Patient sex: F
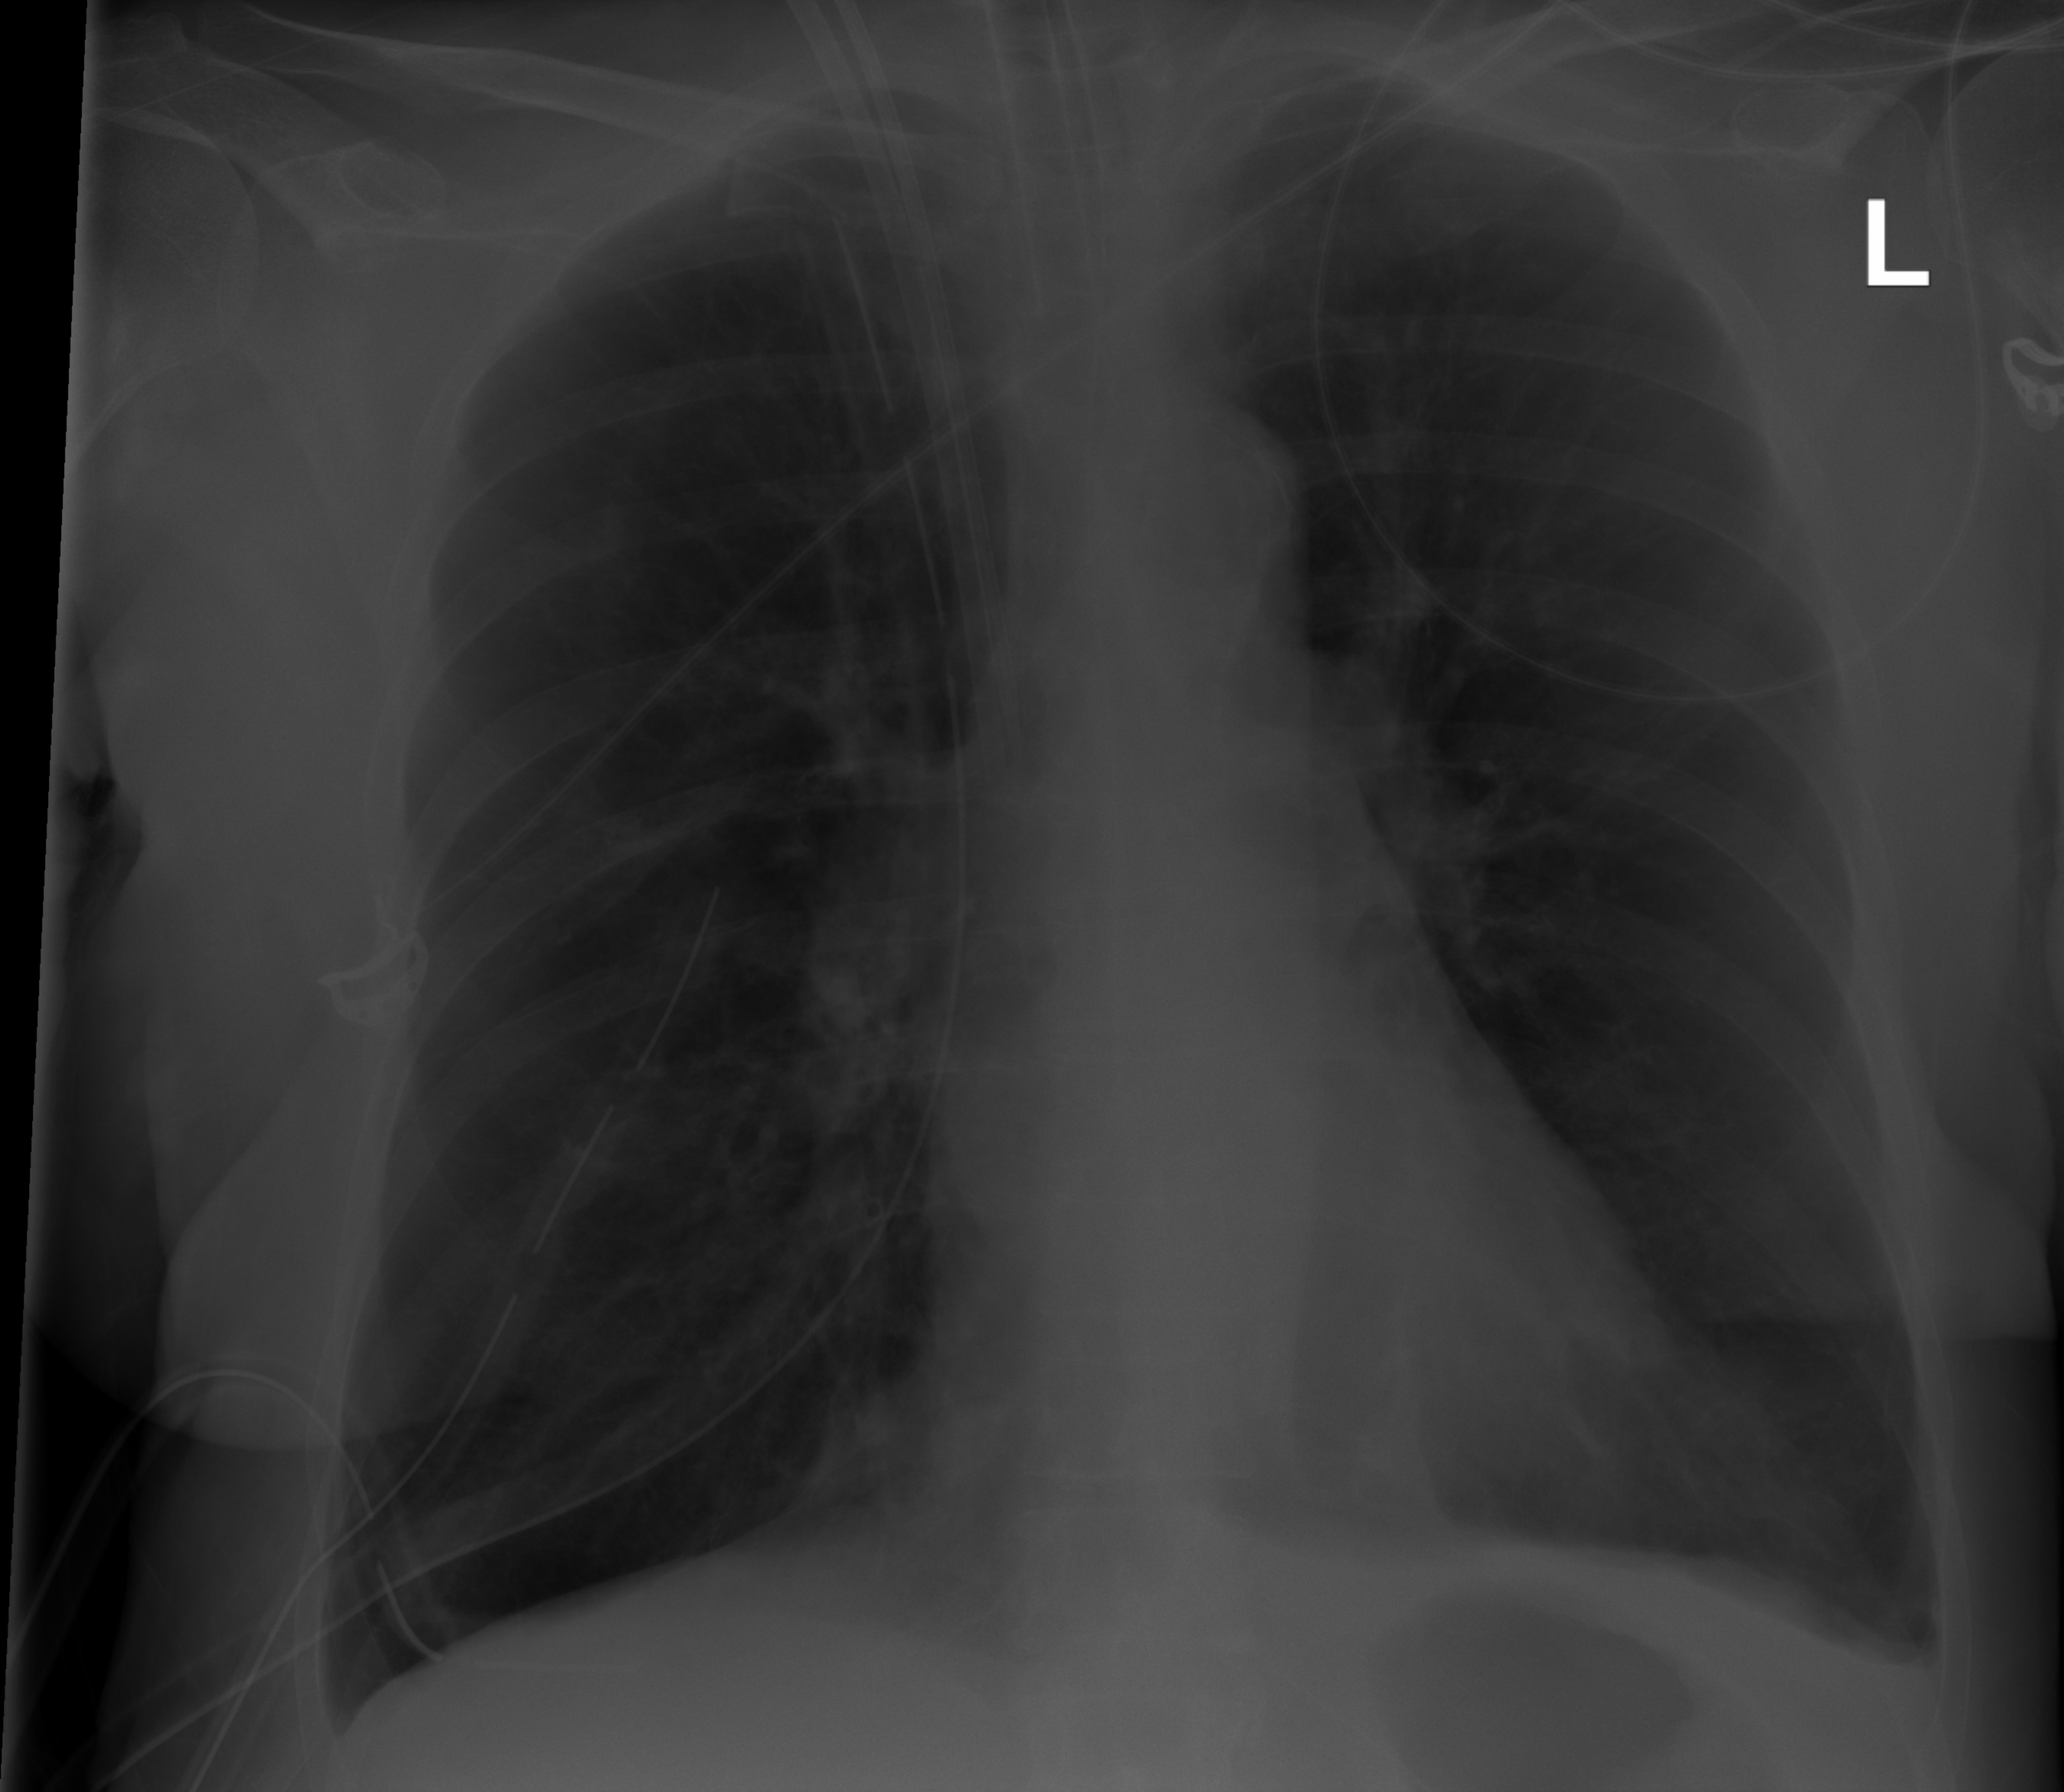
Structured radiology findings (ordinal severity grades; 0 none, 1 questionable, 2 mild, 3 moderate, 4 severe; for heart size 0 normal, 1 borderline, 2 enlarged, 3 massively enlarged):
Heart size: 0
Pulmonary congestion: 2
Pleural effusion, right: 0
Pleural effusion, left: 2
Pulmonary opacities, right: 0
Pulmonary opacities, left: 0
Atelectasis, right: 0
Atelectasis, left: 2